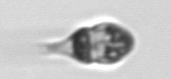
Label: Mesodinium